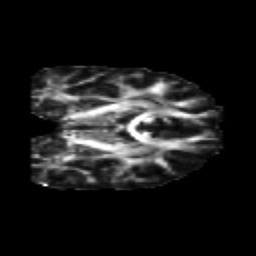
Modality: FA
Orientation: coronal
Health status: healthy
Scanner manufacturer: philips
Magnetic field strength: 3 T
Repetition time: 6.964 s
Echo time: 0.092 s